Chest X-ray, PA view. Patient: 26 years old, sex F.
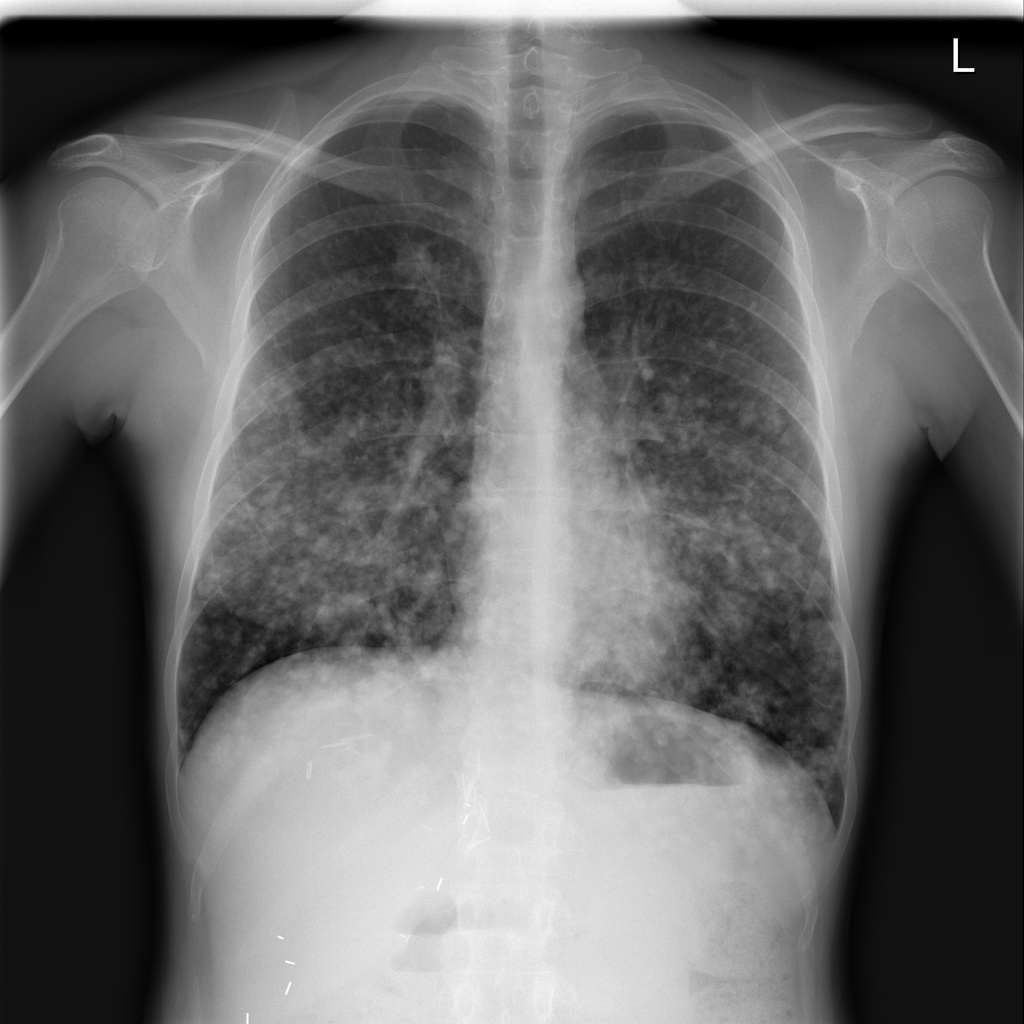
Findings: Nodule